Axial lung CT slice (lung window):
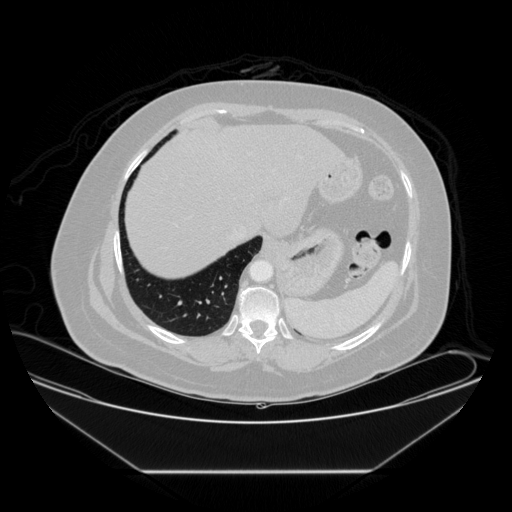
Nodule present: no